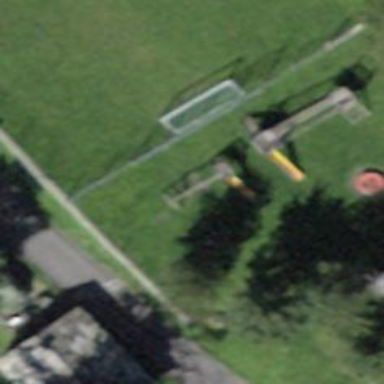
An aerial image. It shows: Playground with swings.